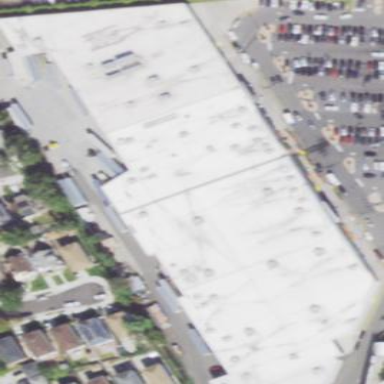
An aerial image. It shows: Retail building housing supermarket.